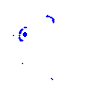
Particle: electron